Identify the alterations between these two images.
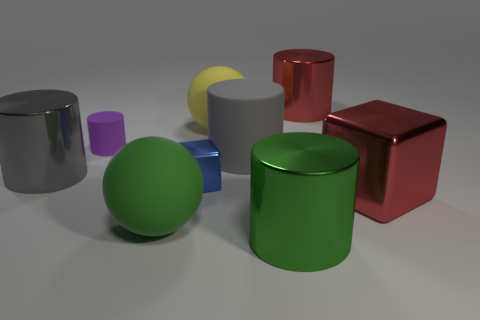
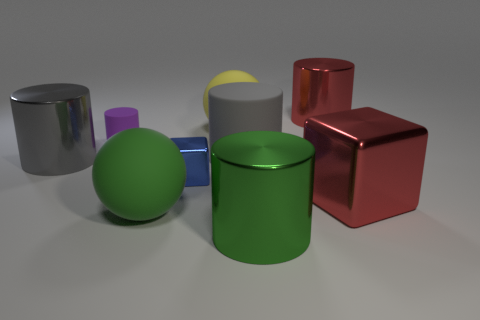
the green rubber thing changed its location
the large green rubber ball that is to the left of the green shiny object changed its location
the large green rubber sphere in front of the yellow rubber object moved